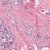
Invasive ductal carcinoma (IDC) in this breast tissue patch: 1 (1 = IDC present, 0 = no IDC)